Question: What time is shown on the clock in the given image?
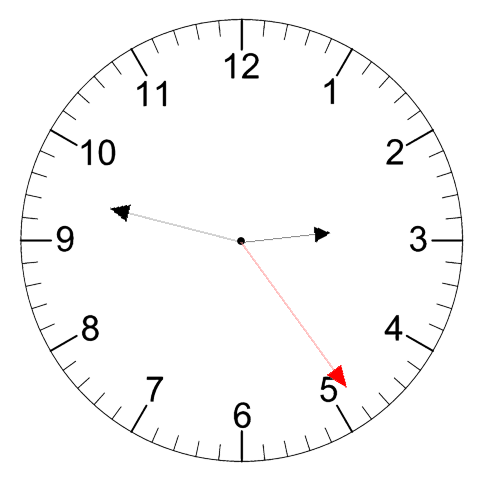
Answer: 02:47:24